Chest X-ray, PA view. Patient: 66 years old, sex M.
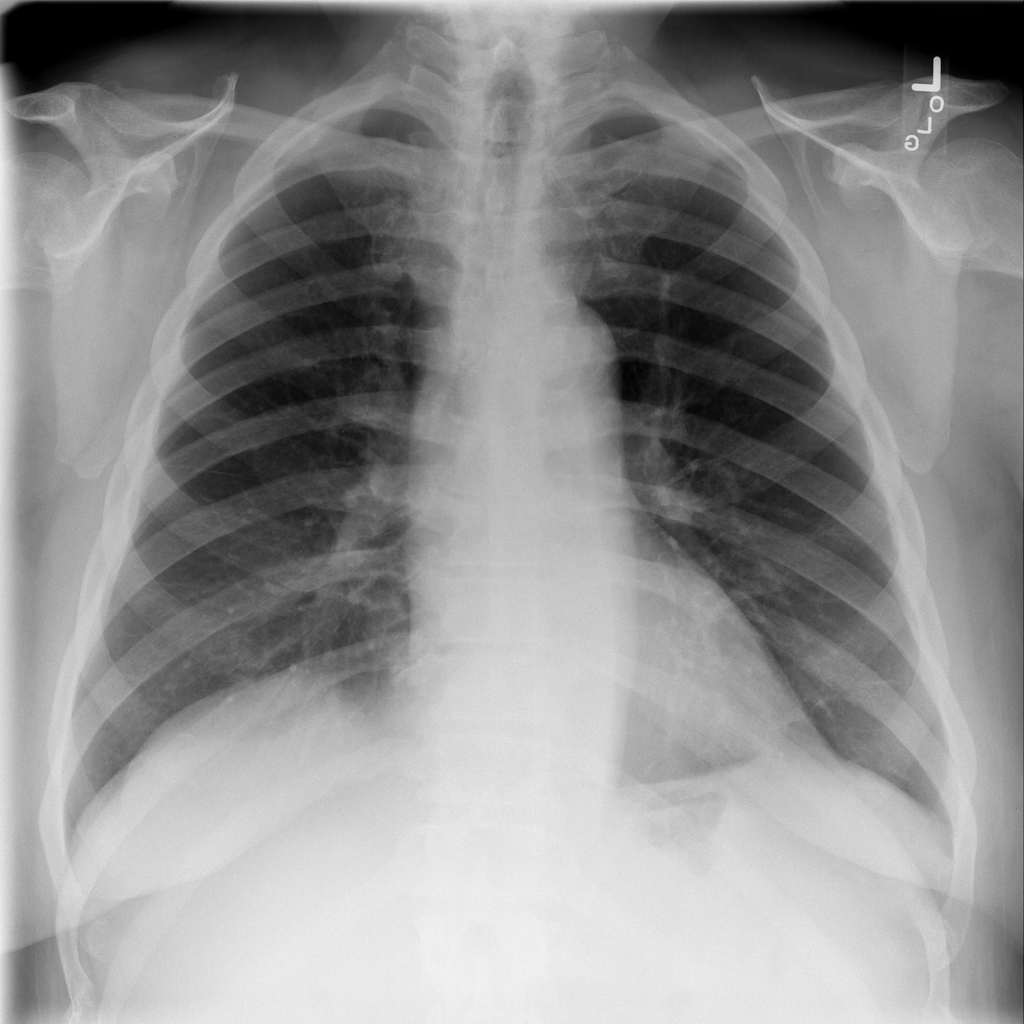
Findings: No Finding